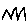
Label: zigzag